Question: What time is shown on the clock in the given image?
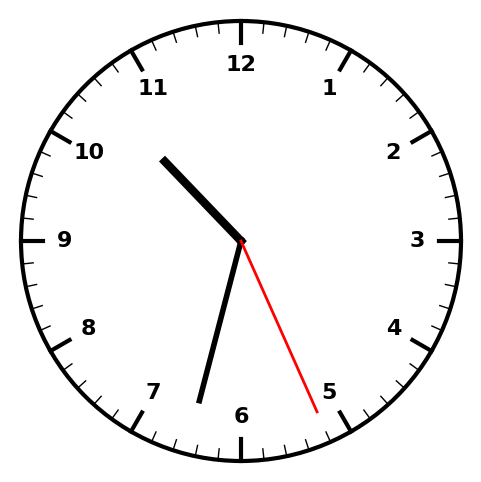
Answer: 10:32:26